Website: macys
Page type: account-selection
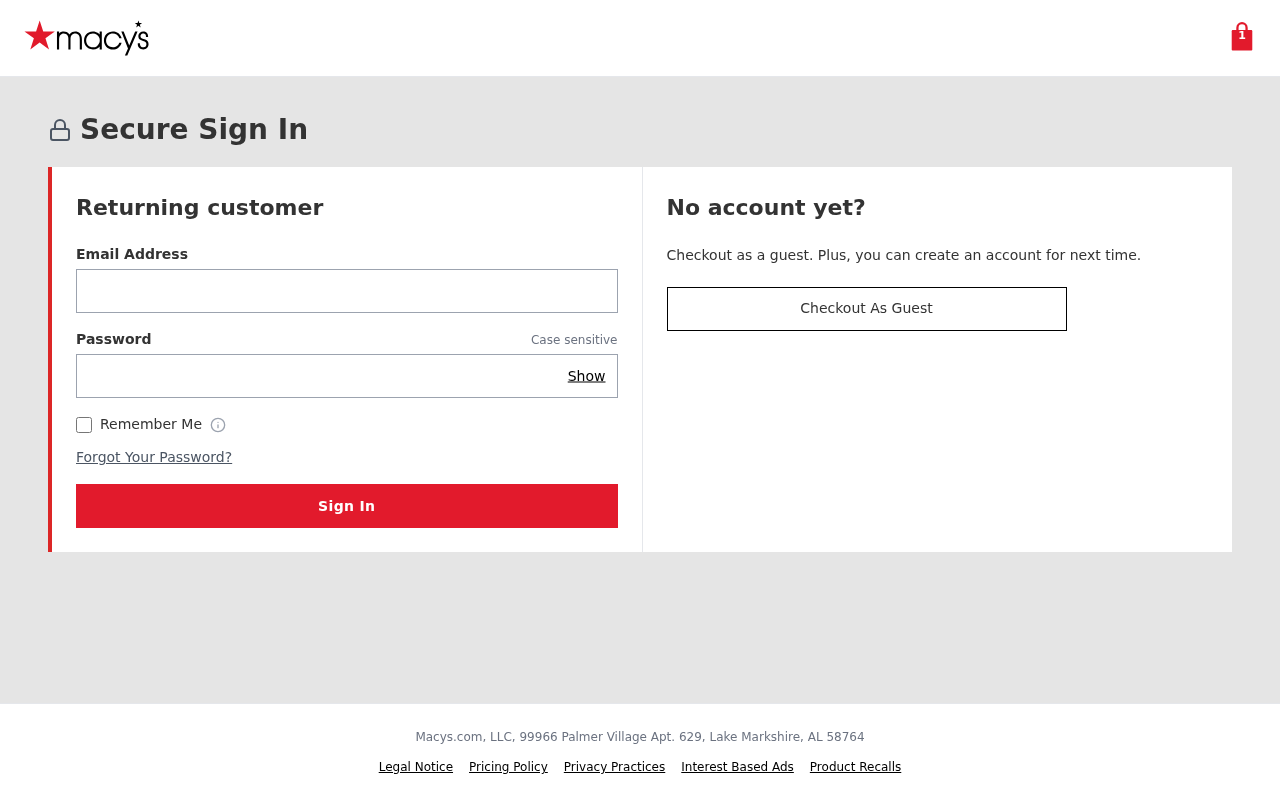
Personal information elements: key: PII_EMAIL
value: ryan.henderson@hotmail.com
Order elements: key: ORDER_NUM_ITEMS
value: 1